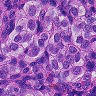
Metastatic tissue present: yes